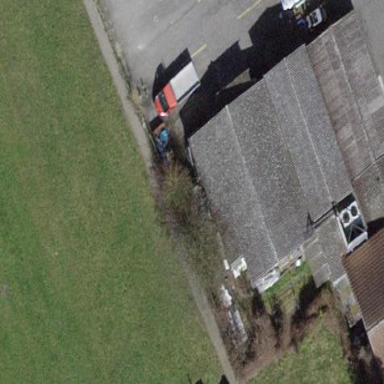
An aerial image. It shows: Manufacturing building.